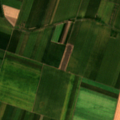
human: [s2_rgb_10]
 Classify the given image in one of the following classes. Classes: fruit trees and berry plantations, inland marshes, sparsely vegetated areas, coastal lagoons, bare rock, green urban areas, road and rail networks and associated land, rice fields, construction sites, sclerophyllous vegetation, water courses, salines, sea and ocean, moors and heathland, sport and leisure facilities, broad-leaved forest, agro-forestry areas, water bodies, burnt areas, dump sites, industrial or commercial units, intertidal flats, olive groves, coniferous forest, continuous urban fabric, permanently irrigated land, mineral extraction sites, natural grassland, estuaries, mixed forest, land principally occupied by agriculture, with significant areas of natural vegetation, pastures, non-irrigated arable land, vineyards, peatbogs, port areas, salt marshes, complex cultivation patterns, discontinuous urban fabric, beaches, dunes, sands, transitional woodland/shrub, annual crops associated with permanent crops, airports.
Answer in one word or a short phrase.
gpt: non-irrigated arable land